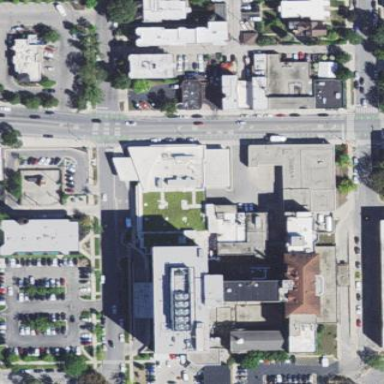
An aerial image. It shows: Hospital building.